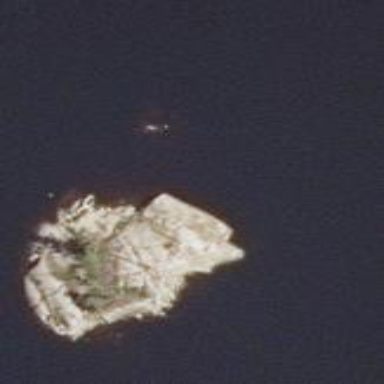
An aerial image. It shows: Island.